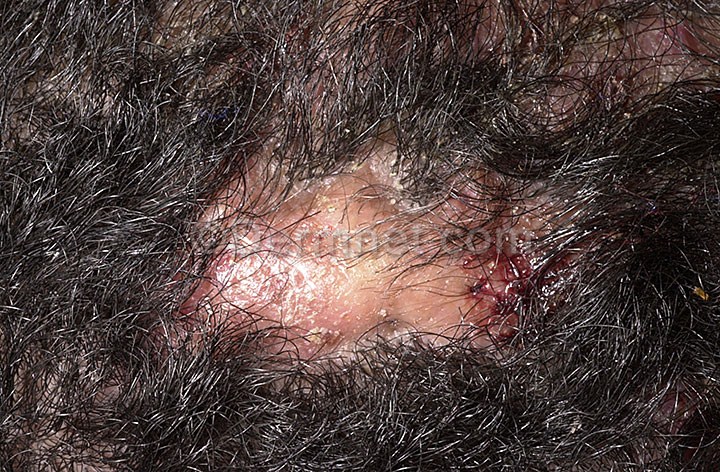
Disease: Hair Loss Photos Alopecia and other Hair Diseases